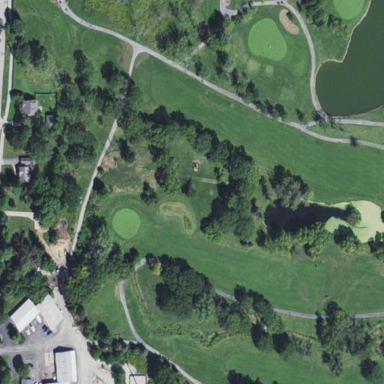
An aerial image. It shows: Scenic golf fairway.